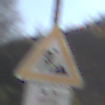
Verkehrszeichen: Arbeitsstelle
Zusatzzeichen unten: ZeitangabenMitBeschraenkungAufWochentage9
Umgebung: Outdoor, Nature
Tageszeit: SunriseSunset
Wetter: Clear
Licht: Natural
Jahreszeit: NotSpecified
Kontrast: HighContrast